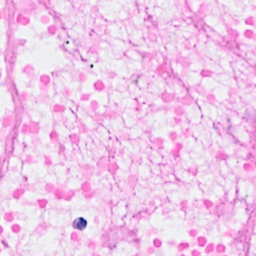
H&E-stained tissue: Breast